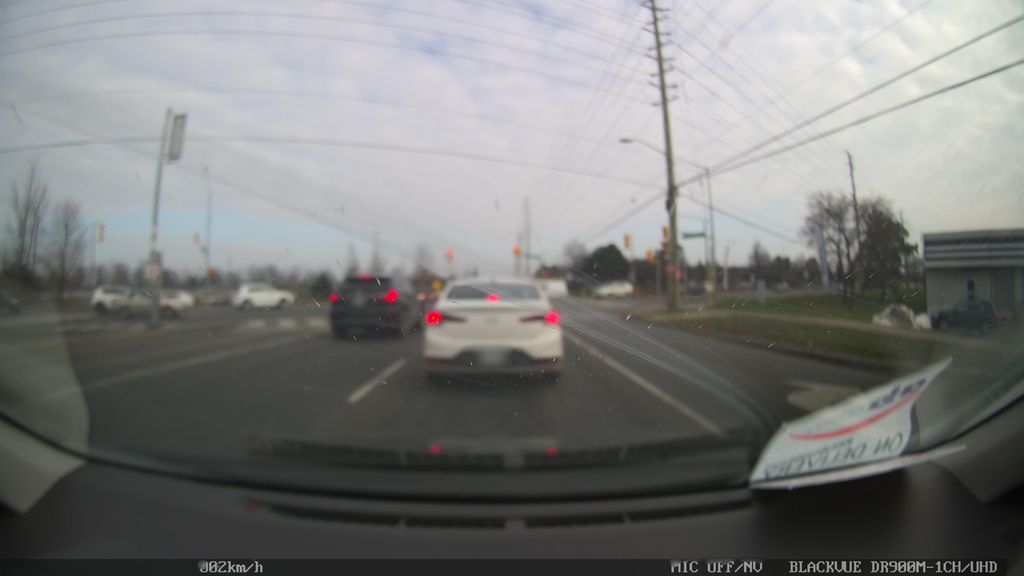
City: toronto